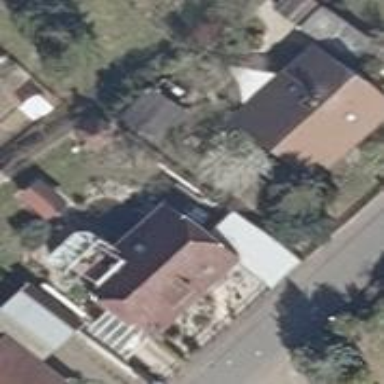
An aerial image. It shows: Simple and straightforward house.